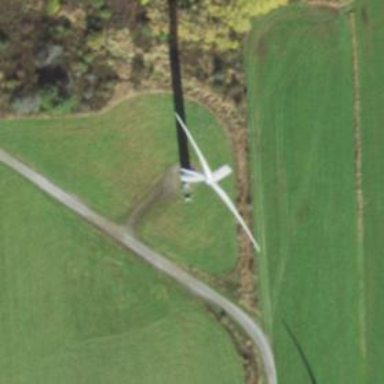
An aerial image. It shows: Wind turbine generator that utilizes wind as its source for generating electricity. It is of the horizontal axis type.